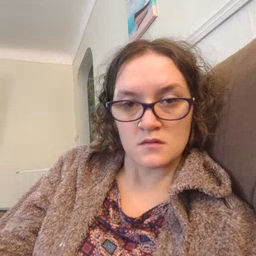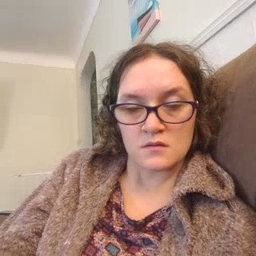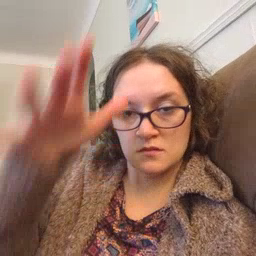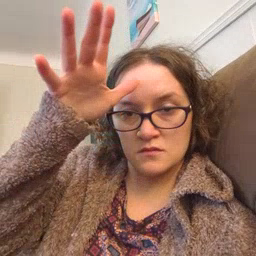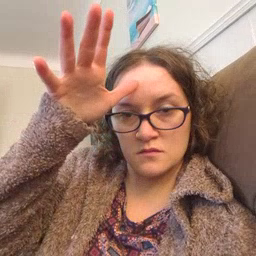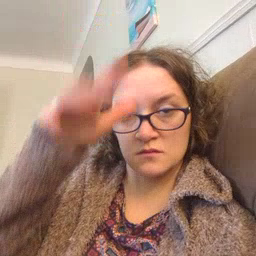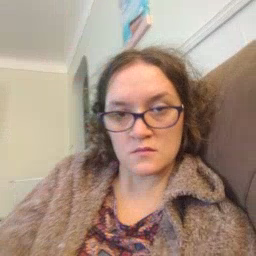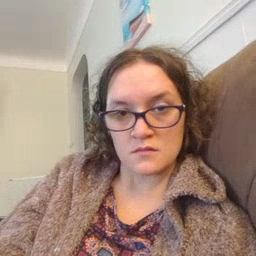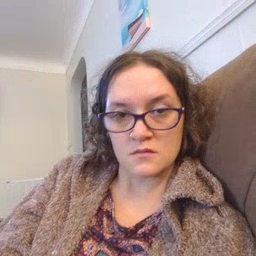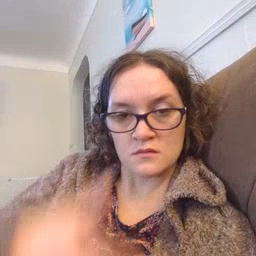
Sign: dad